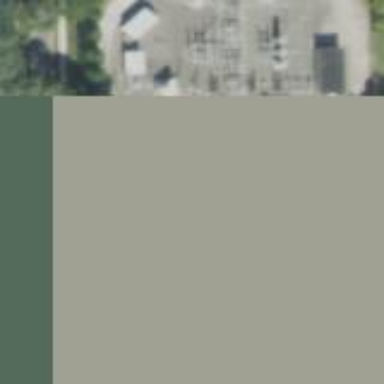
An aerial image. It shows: Outdoor distribution substation.